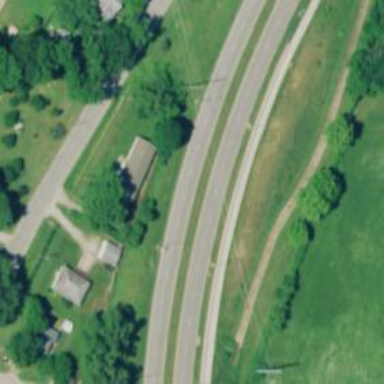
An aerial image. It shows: Trunk highway with expressway features.